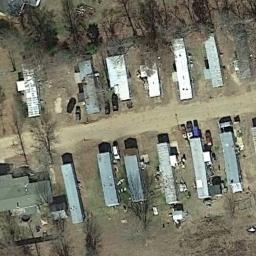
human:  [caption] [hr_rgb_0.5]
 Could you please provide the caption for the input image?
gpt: There are nine mobile homes here .

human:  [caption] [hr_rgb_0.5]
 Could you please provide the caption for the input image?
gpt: The mobile home park has some mobile homes along the road .

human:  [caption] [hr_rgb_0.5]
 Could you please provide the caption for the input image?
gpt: The mobile home park is on the bare land next to the road .

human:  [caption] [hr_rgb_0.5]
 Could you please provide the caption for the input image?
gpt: There are many buildings in the mobile home park .

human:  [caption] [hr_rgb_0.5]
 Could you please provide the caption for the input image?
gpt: There are some blue buildings and withered trees in the mobile home park .